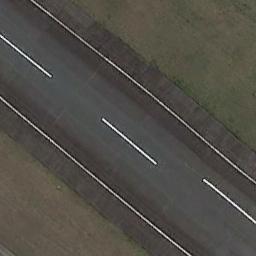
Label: runway